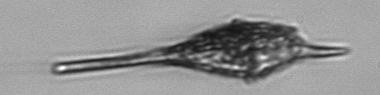
Label: Tripos_lineatus